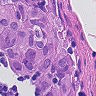
Metastatic tissue present: yes